Field crop: maize
Growth stage: 2
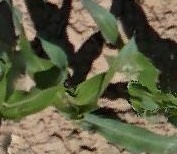
Species: maize